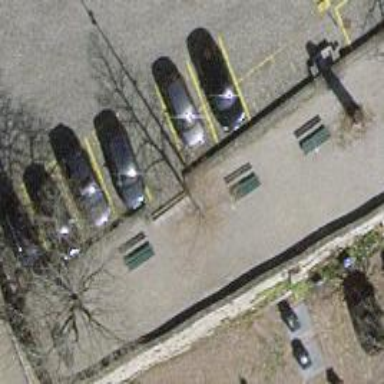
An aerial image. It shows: Set of concrete steps.